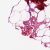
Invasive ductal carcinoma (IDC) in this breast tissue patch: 0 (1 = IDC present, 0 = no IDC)